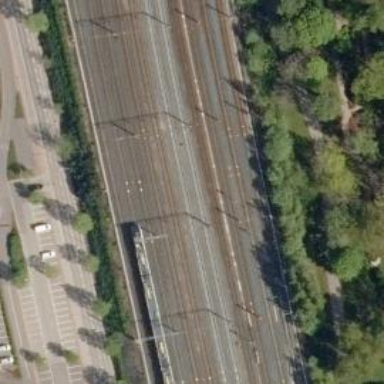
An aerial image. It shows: Railway signal.